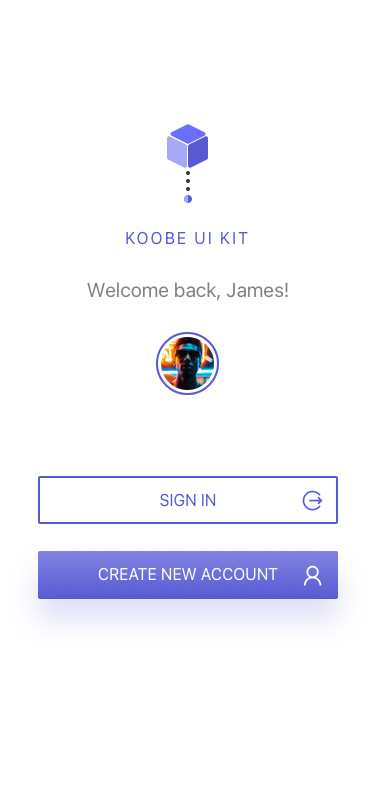
Text in this UI design:
CREATE NEW ACCOUNT
SIGN IN
Welcome back, James!
Koobe UI KIT